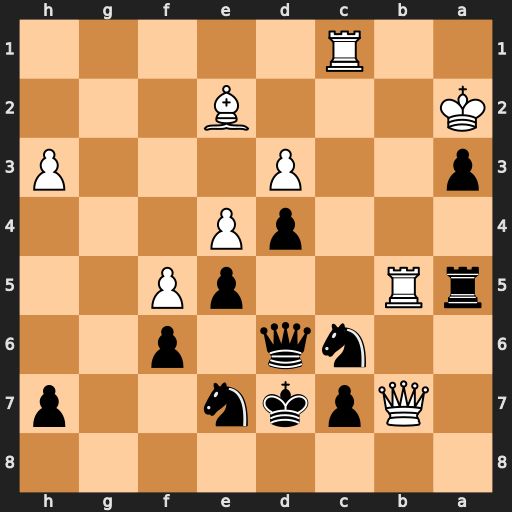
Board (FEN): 8/1Qpkn2p/2nq1p2/rR2pP2/3pP3/p2P3P/K3B3/2R5
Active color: b
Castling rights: -
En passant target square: -
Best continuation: Ra7 Qxa7 Nxa7